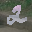
Label: 2